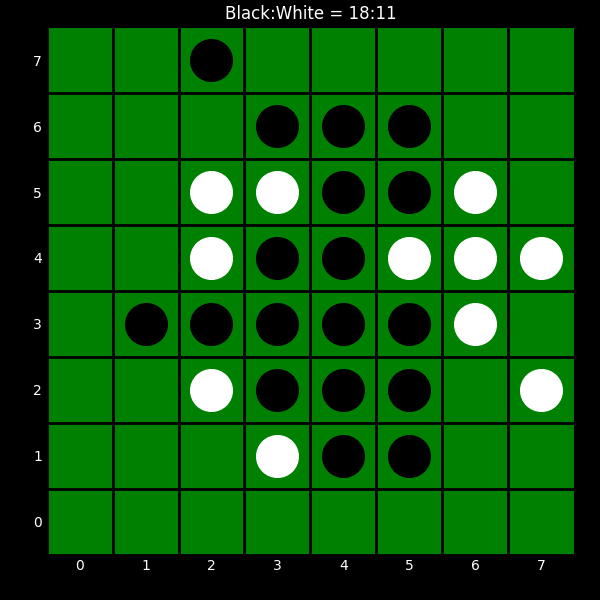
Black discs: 18
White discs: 11